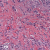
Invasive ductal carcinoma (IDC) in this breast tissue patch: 1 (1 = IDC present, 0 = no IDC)